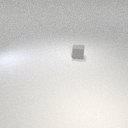
small gray rubber cube